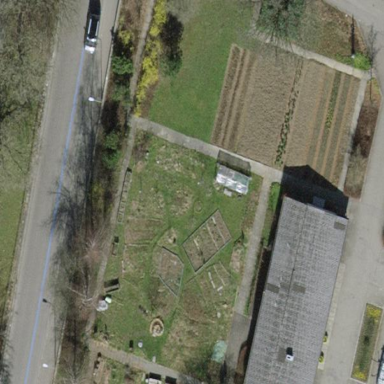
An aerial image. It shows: Garden that is leisure land.